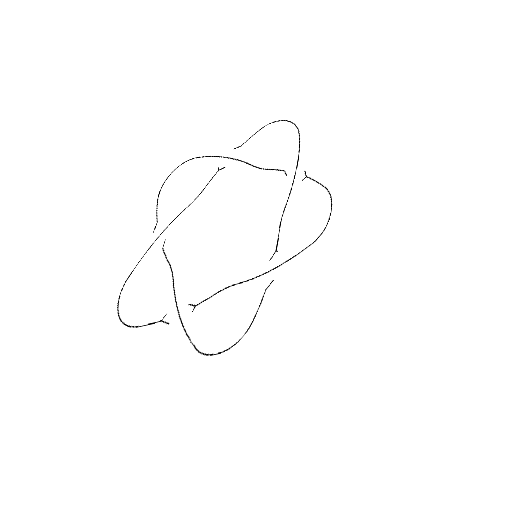
Crossing number: 5